Interaction volume radius: 10 \u00c5
Interaction volume height: 10 \u00c5
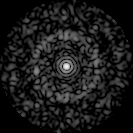
Disorder parameter: 0.8049